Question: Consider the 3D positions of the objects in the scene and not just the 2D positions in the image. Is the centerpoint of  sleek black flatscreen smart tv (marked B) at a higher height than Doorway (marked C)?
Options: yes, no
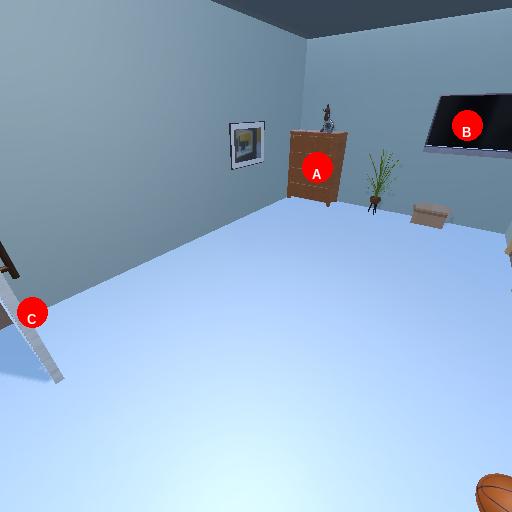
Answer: yes